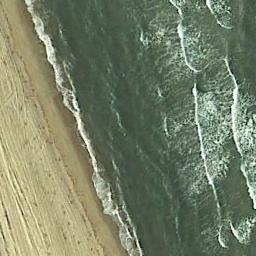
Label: beach